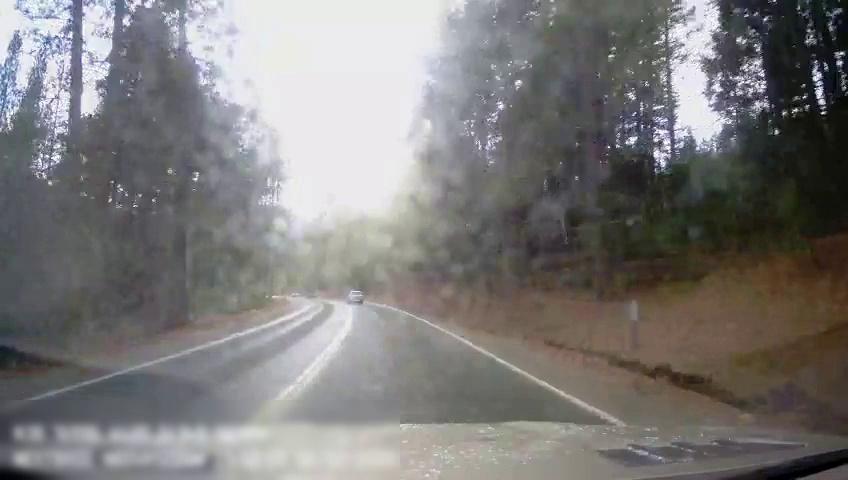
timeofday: Day
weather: Sunny
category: Drivable Space
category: Vehicles | SUV
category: Lanes | Current Lane
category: Lanes | Current Lane
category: Lanes | Opposite Lane
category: Lanes | Opposite Lane